Question: I have a relatively easy function which I have no idea how to translate into code. I already imported the 'math' module as I can see that I will need to use 'sqrt', 'cos', and 'sin'.
Below is an image of the function

'altfel' is translated into 'else' for this exercise. I understand that you need to use a bunch of 'if'/'else' statements but just can't get my head around it.
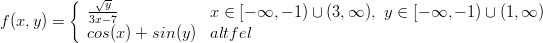
Answer: Just use a single 'if/else' to ensure 'x' and 'y' are in the right portion of the domain:
'''
In [1]: from math import sqrt, cos, sin
In [2]: def f(x, y):
...: if (x < -1 or x > 3) and (y < -1 or y > 1):
...: return sqrt(y)/(3 * x - 7)
...: else:
...: return cos(x) + sin(y)
...:
'''